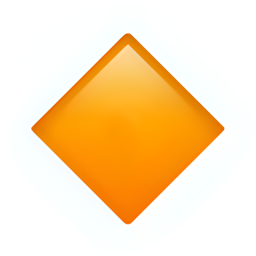
Name: small orange diamond
Emoji: 🔸
Group: Symbols
Sub-group: geometric